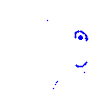
Particle: pion